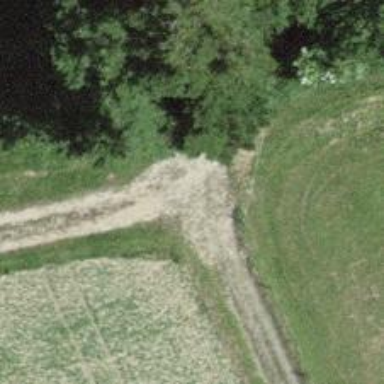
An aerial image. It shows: Track road with earth surface.